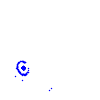
Particle: electron